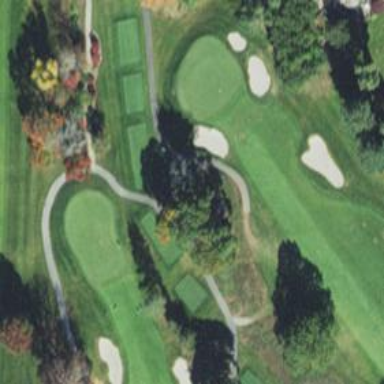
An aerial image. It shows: Path used for both walking and golf.